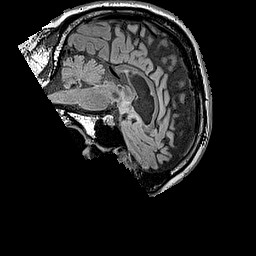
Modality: FLAIR
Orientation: sagittal
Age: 50
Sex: male
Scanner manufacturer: siemens
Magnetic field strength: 3 T
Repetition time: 6 s
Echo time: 0.388 s